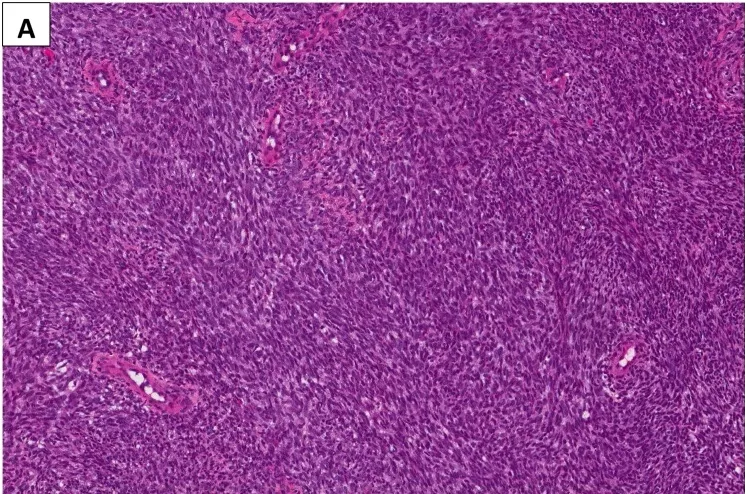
(A) Monophasic synovial sarcoma with uniform spindle cells arranged in solid sheets.
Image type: pathology (h&e)